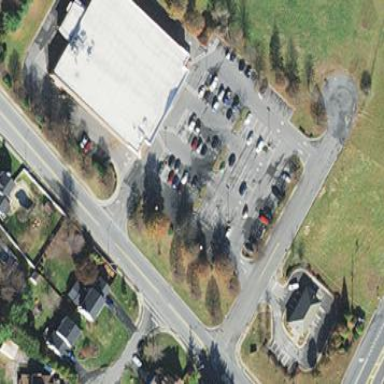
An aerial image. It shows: Building that houses supermarket.